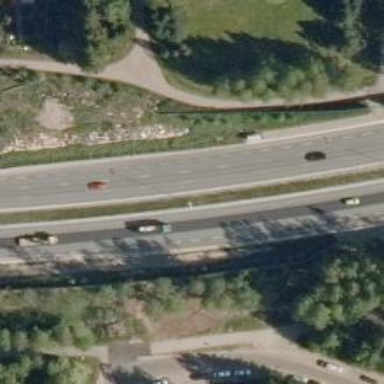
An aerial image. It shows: Asphalt road classified as trunk highway.